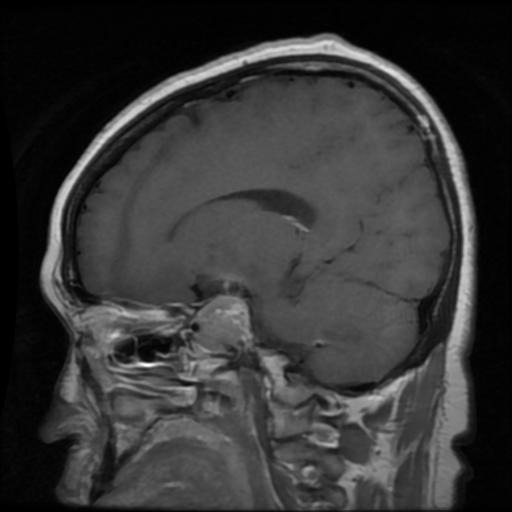
Label: pituitary